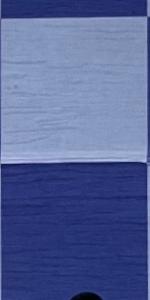
Label: Empty